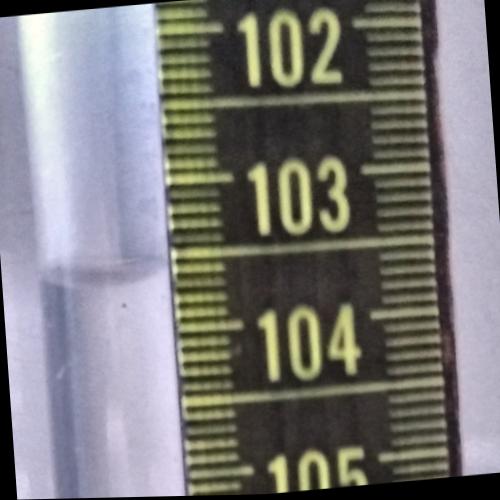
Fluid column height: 103.6 cm